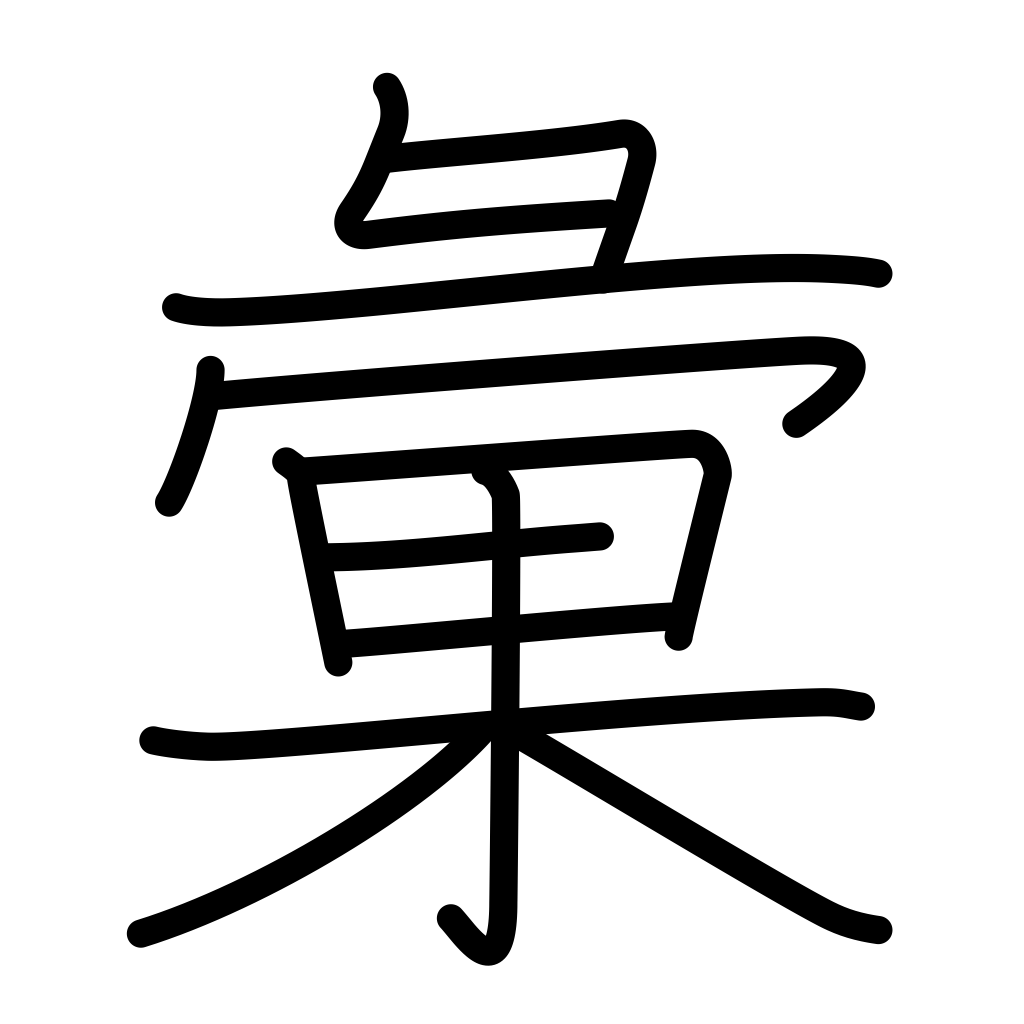
Meaning: same kind, collect, classify, category, hedgehog